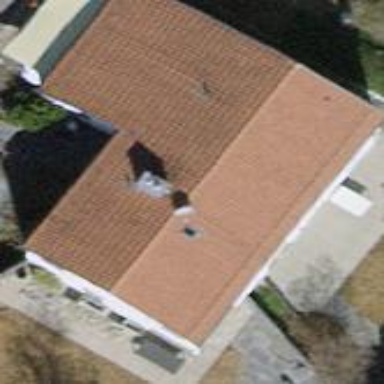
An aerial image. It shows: Detached building with gabled tile roof.